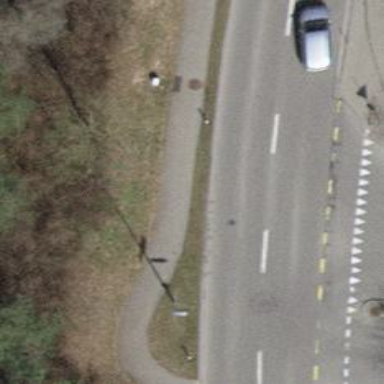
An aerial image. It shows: Asphalt cycleway.